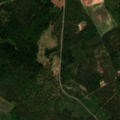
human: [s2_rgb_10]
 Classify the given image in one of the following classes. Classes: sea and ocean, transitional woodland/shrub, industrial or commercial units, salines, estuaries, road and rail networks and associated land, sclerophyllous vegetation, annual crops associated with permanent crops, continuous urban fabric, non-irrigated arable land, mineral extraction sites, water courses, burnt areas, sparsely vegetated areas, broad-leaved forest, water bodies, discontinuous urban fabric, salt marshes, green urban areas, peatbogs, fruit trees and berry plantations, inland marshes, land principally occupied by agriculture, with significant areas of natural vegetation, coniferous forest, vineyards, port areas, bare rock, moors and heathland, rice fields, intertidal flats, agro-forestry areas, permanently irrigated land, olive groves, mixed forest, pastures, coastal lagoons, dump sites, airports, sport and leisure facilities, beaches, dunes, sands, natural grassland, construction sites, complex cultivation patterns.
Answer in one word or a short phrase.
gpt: coniferous forest, mixed forest, transitional woodland/shrub